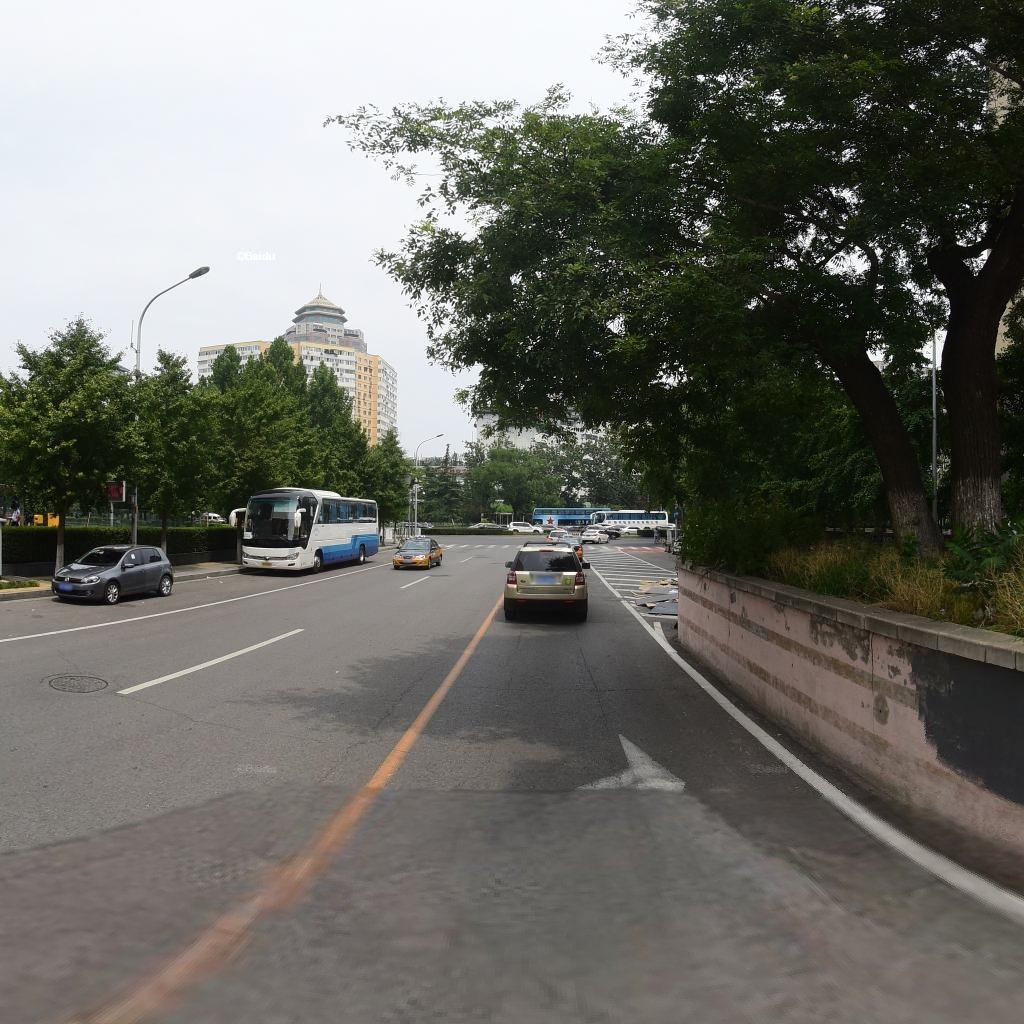
Region: Dongcheng
Road damage annotations: longitudinal crack, transverse crack, transverse crack, longitudinal crack, longitudinal crack, manhole cover